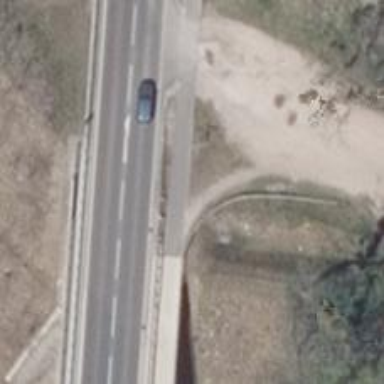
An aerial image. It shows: Asphalt path crossing over bridge.